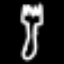
Label: fork